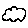
Label: cloud